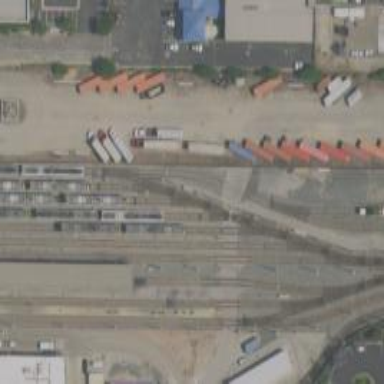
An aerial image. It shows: Light rail yard with electrified contact lines.